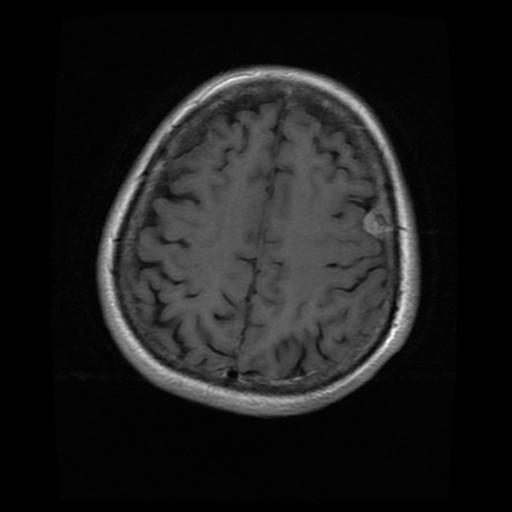
Label: meningioma